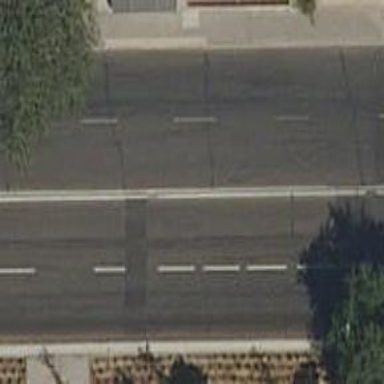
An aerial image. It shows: Secondary road.